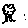
Label: tree